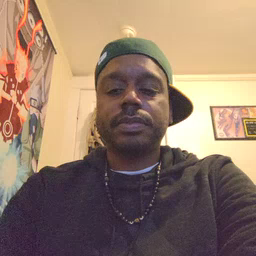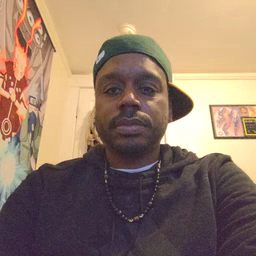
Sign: kiss